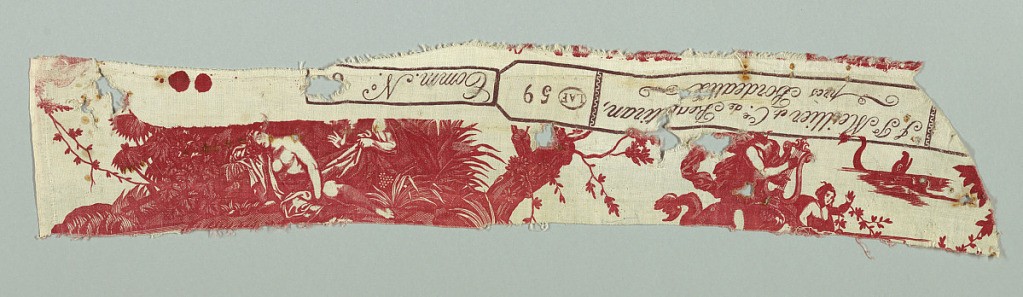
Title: Chef de piece
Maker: J.P.Meiller et Cie., 1792 – 1826
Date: ca. 1795
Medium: cotton Technique: printed by engraved plate on plain weave
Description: In red on white portions of two scenes: a naked sleeper being uncovered and a god holding a lyre and riding a dolphin.